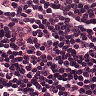
Metastatic tissue present: no